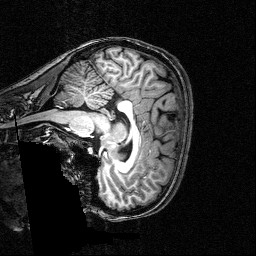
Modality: T1w
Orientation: sagittal
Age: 26
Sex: male
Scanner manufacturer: siemens
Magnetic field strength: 3 T
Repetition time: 2.5 s
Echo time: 0.00393 s